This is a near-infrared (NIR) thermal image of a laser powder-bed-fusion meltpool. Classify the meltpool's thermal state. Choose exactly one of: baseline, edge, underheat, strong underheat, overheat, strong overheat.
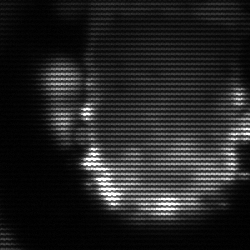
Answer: baseline